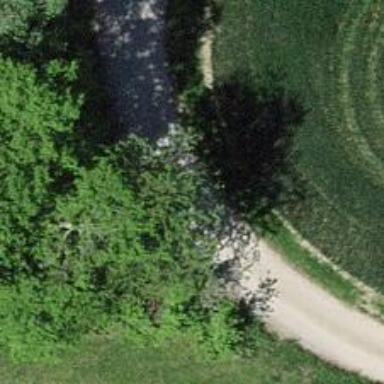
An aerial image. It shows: Gravel track of grade3 type.